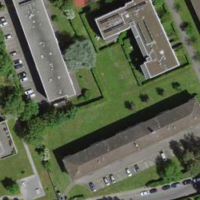
EUNIS habitat code: 55
Species observed at this site:
Bellis perennis
Convolvulus arvensis